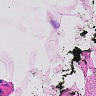
Metastatic tissue present: no